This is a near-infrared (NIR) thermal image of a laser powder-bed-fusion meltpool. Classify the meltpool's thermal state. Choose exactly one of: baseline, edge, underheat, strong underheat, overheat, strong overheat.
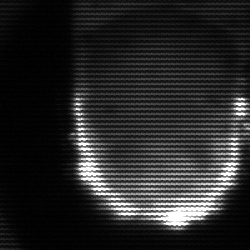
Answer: baseline